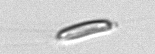
Label: Chrysochromulina